Interaction volume radius: 10 \u00c5
Interaction volume height: 20 \u00c5
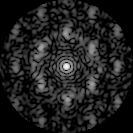
Disorder parameter: 0.6936